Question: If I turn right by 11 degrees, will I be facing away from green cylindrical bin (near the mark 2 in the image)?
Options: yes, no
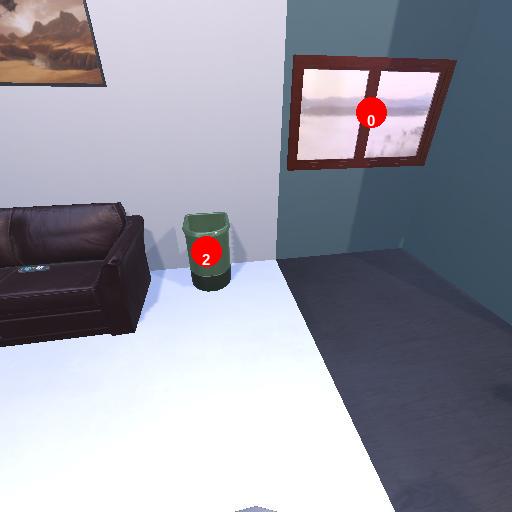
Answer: yes